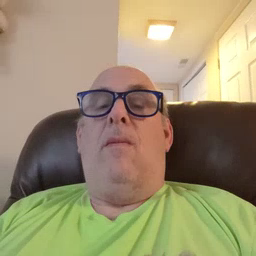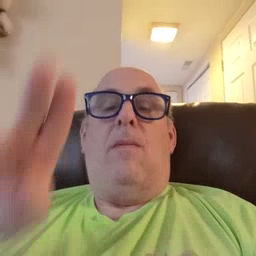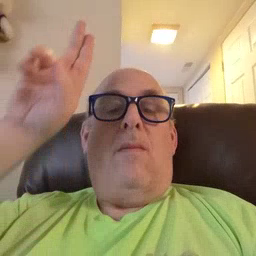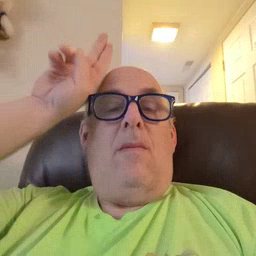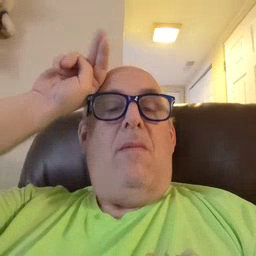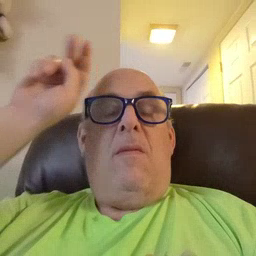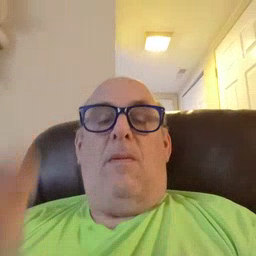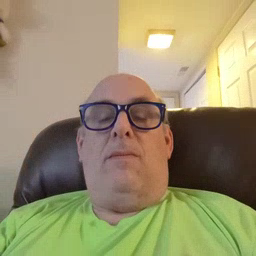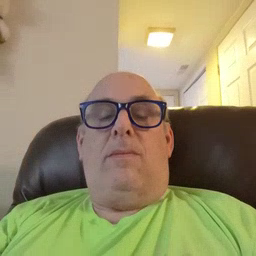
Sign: horse